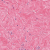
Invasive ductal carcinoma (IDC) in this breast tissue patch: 0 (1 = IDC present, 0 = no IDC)